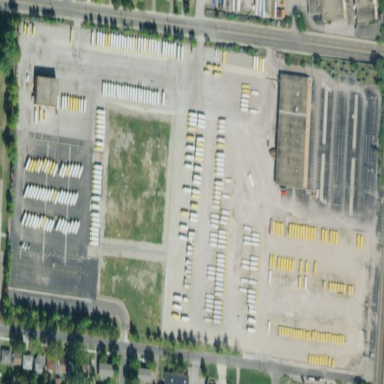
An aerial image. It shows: Industrial area that serves as bus depot.